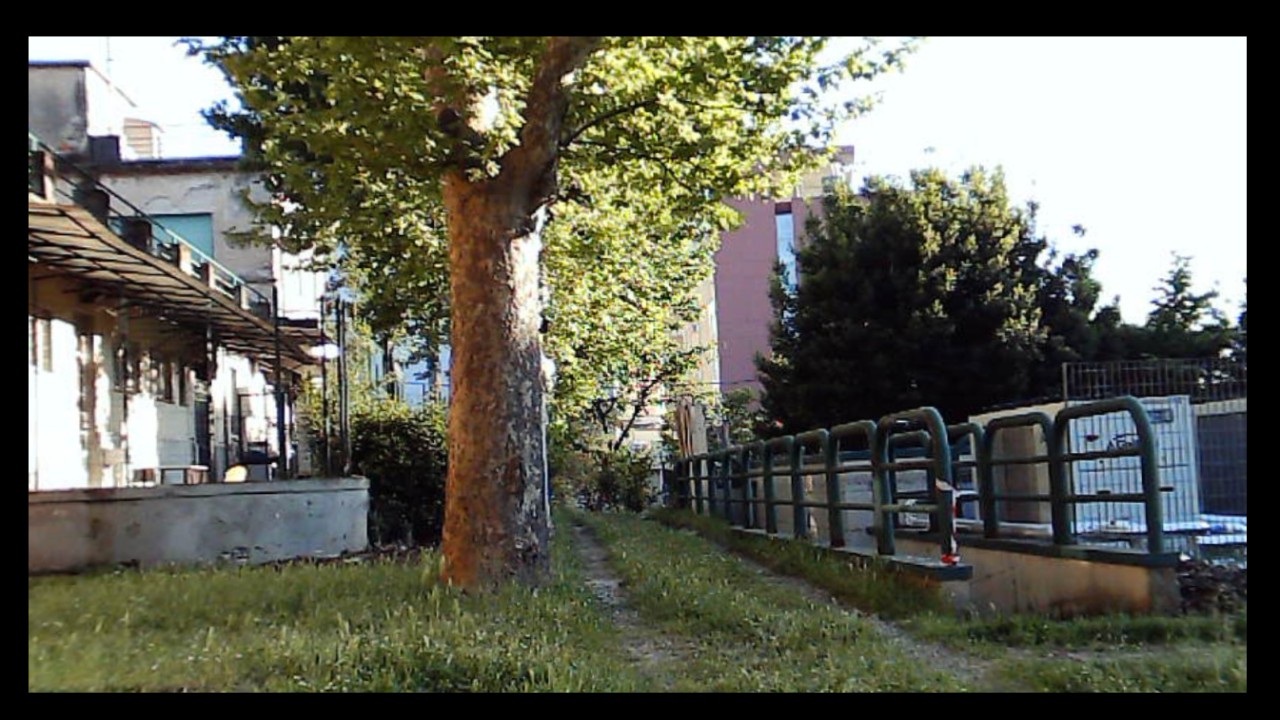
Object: DarwinFPV cineape20

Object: DJI Tello EDU